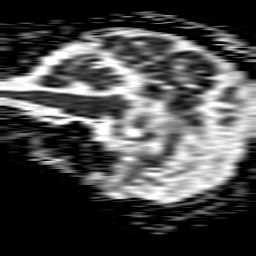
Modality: ADC
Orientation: sagittal
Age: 60
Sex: male
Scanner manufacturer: philips
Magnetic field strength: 1.5 T
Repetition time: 3.871 s
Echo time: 0.1015 s